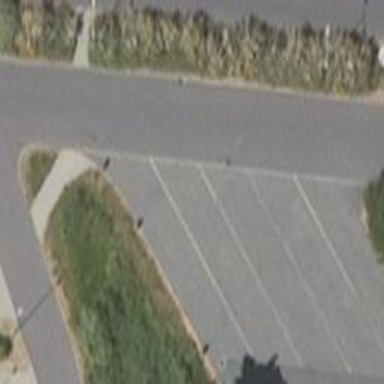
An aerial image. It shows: Official tourist bus parking area with designated surface.